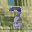
Label: 2